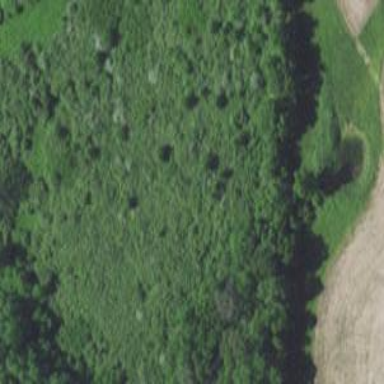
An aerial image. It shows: Patch of scrub vegetation.